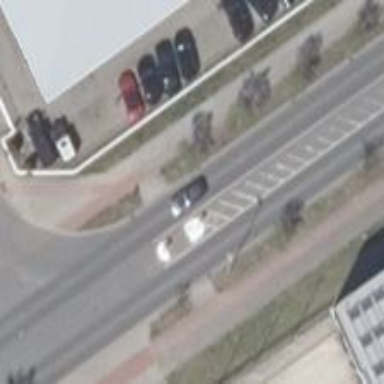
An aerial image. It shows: Uncontrolled crossing with pedestrian island.